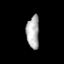
Tissue: prostate
Cell type: T cells
Senescence score: 0.3565
Nuclear area (px): 409
Mean DAPI intensity: 176.359